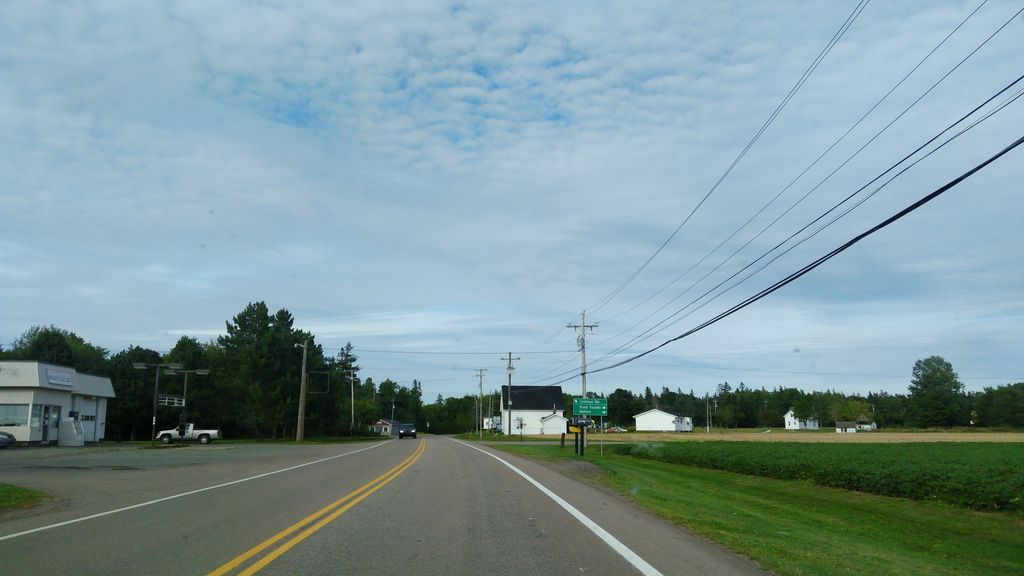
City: charlottetown